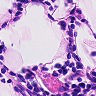
Metastatic tissue present: no